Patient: sex F, age 58
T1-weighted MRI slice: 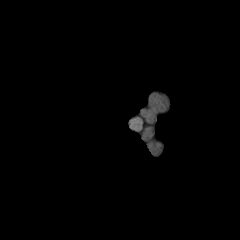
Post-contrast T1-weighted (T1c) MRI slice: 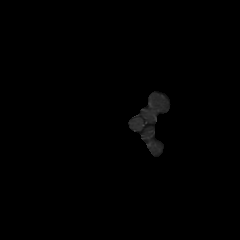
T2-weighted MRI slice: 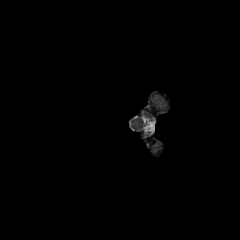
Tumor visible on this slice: no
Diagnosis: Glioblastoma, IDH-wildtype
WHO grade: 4